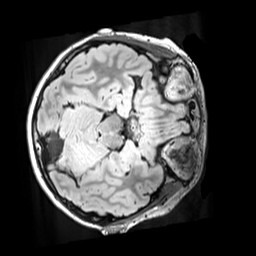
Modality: FLAIR
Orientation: axial
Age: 10
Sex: male
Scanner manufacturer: siemens
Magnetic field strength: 3 T
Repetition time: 5 s
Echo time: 0.388 s